Aerial crown-view tile of a tropical tree (Barro Colorado Island, Panama), acquired 20250414:
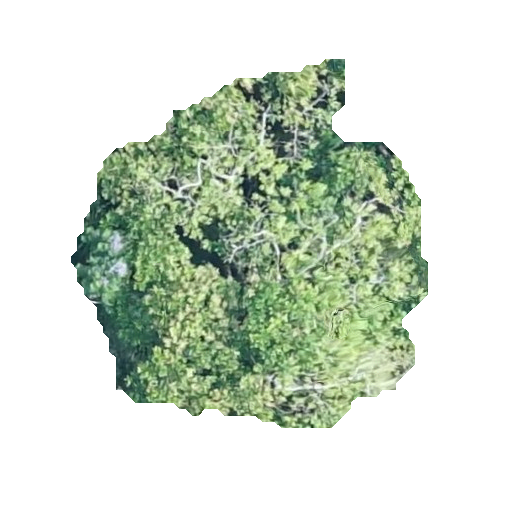
Species: Anacardium excelsum
GBIF accepted scientific name: Anacardium excelsum
Crown area: 138.973 m²